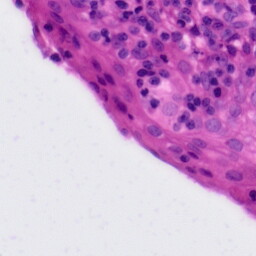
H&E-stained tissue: Tonsil